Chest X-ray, PA view. Patient: 48 years old, sex M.
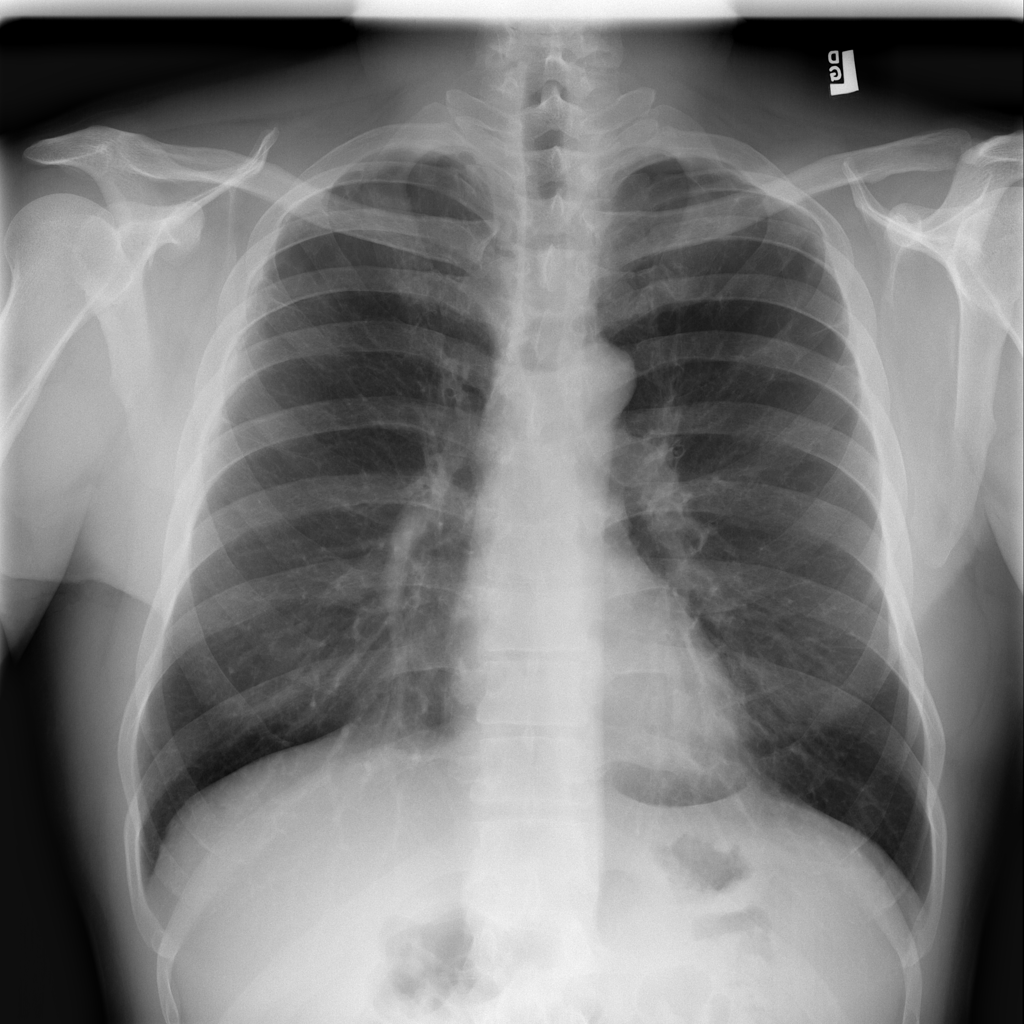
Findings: Mass